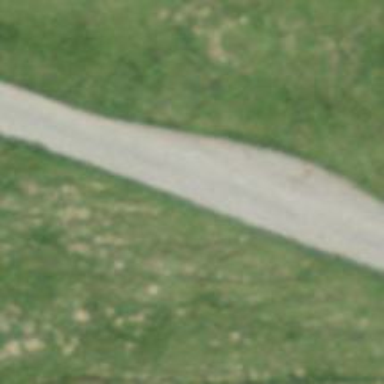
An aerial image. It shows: Passing place on the road.